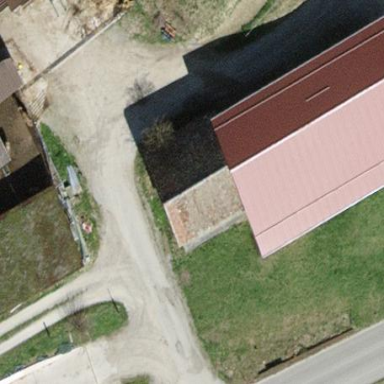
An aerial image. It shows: Building with tile roof.